Question: I'm working on a complex grid layout, and UltimateGrid is my choice.
I have set a , then I have .
Now, I'm looking for a way to set multi-line text in heading cells which I have joined.
Here's an explanatory screenshot.

I already have tried by writing:
'''
void MyCug::OnSetup(){
int rows = 5;
int cols = 20;
// setup rows and columns
SetNumberRows(rows);
SetNumberCols(cols);
// create 3 row top heading
SetTH_NumberRows(2);
...
JoinCells (16, -2, 16, -1); // Here I joins - in heading - two cells : row 16, columns -2 and -1
...
// Then I retrieve merged cell
CUGCell m_cell;
GetCell(16, -2, &m_cell);
// I need to show multi-line content in heading cells: I tried to set multi-row property.
int result = m_cell.SetPropertyFlags(m_cell.GetPropertyFlags() | UGCELL_MULTIROWCELL);
if (result == UG_SUCCESS) {
bool ok = true; // all seems to be ok...
}
m_cell.SetText("string
string
string"); // Despite my attempt, this will be always show on a single line!
SetCell(16, -3, &m_cell);
...
}
'''
Without success: cell text is always shown on a single line, that is exactly what I don't want.
How can I get the cell text on multiple lines?
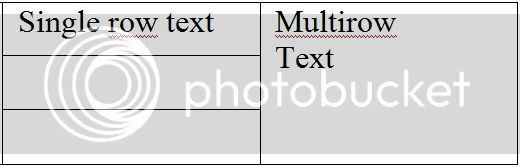
Answer: I tell how I have solved my problem, hoping it will be useful to someone.
To set multi-line cells, member function should be used.
This function allow you to set extended properties for single cells.
The example below works perfectly:
'''
void MyCug::OnSetup(){
int rows = 5;
int cols = 20;
// setup rows and columns
SetNumberRows(rows);
SetNumberCols(cols);
// create 3 row top heading
SetTH_NumberRows(2);
...
JoinCells (16, -2, 16, -1); // Here i joins - in heading - two cells : row 16, columns -2 and -1
...
// I retrieve merged cell
CUGCell m_cell;
GetCell(16, -2, &m_cell);
cell.SetCellTypeEx(UGCT_NORMALMULTILINE); // set multiline cell
m_cell.SetText("string
string
string");
SetCell(16, -3, &m_cell);
}
'''